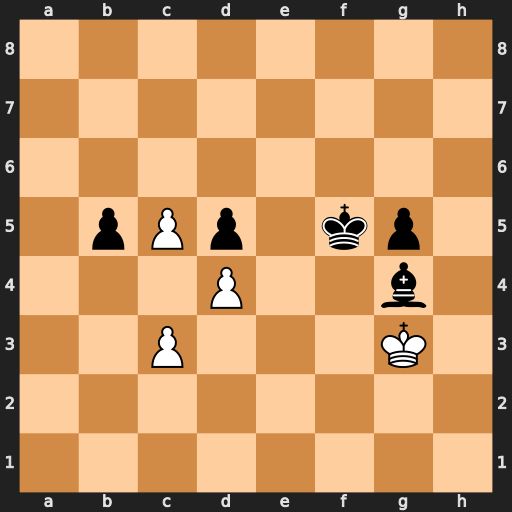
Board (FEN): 8/8/8/1pPp1kp1/3P2b1/2P3K1/8/8
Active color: w
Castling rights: -
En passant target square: -
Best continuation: c6 Be2 c7